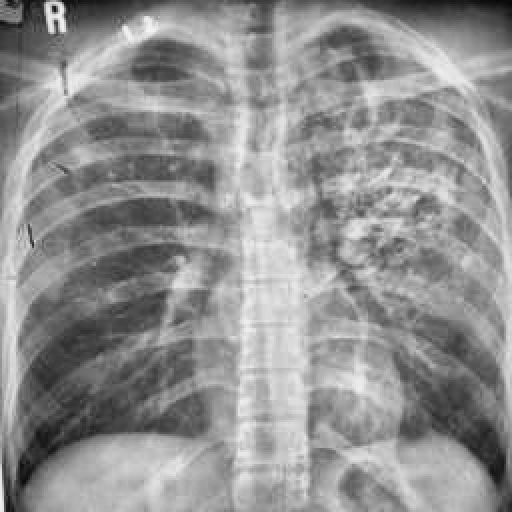
Finding: TUBERCULOSIS